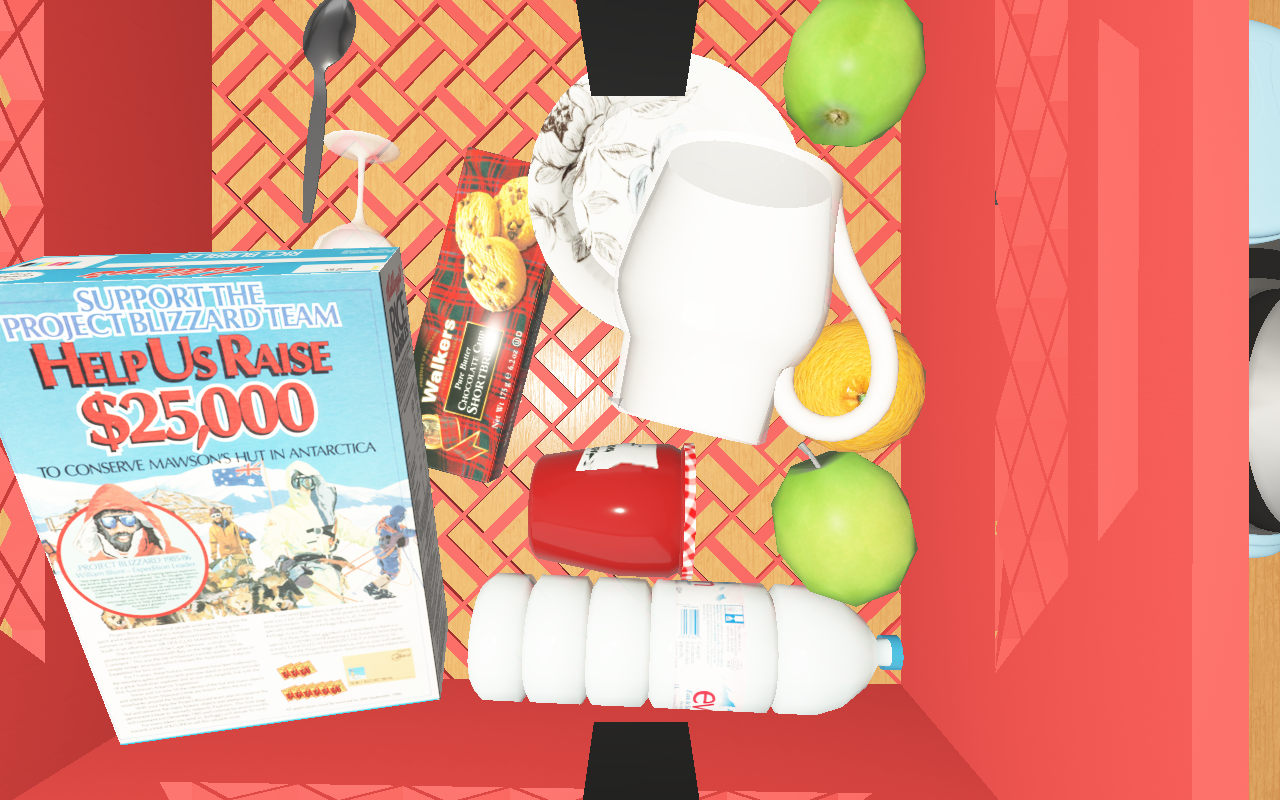
Objects in the scene:
carafe
water bottle
apple
apple
orange
orange
honey jar
jam jar
cereal box
biscuit box